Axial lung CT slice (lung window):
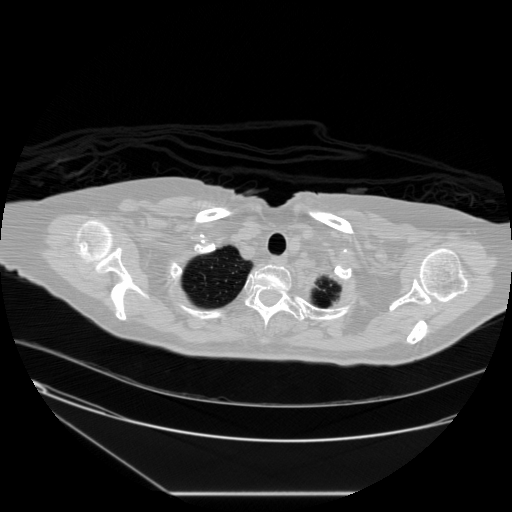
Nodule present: no